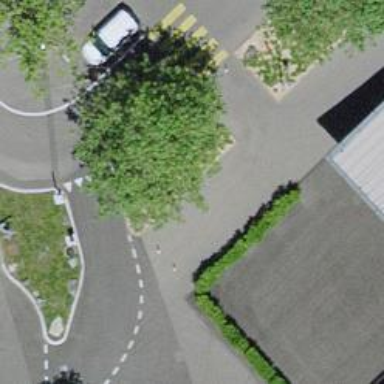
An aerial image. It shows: Bollard barrier.